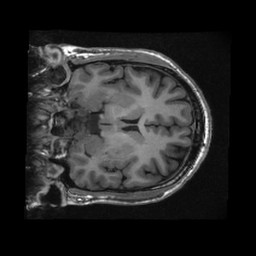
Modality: T1w
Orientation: coronal
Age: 36
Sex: male
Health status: healthy
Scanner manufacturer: ge
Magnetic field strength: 3 T
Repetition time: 0.008372 s
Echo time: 0.003116 s